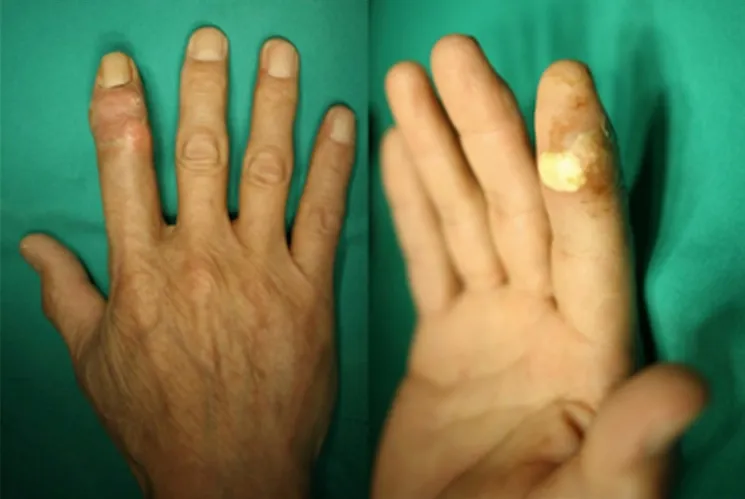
The right index finger with slight swelling and redness on the back of the right index distal interphalangeal joint, and obvious swelling and paleness on the palm side in the distal interphalangeal joint.
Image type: medical_photograph (other_medical_photograph)